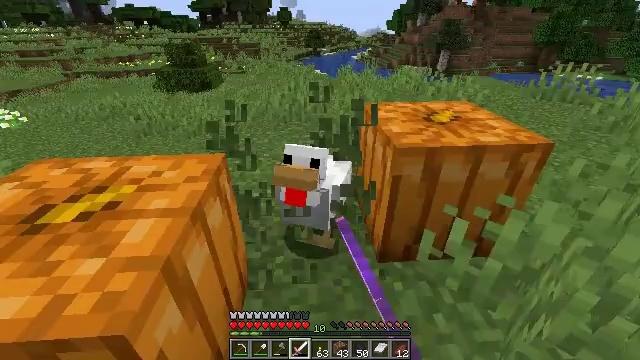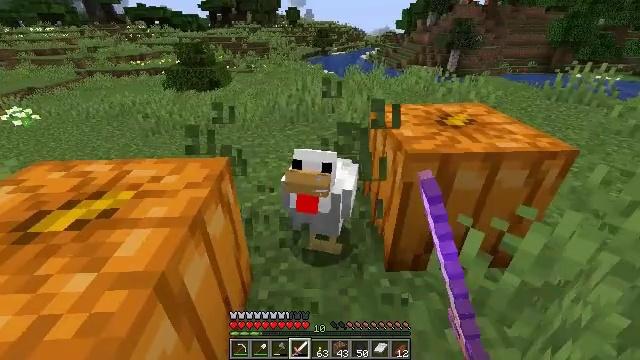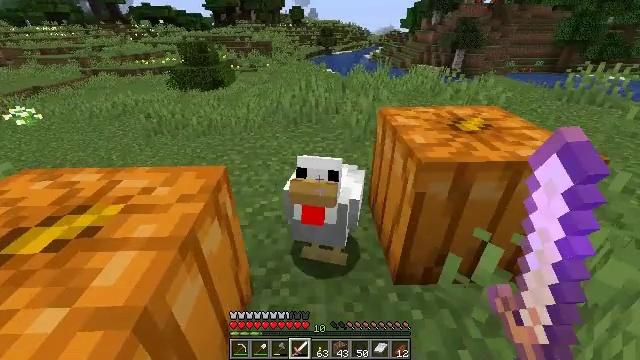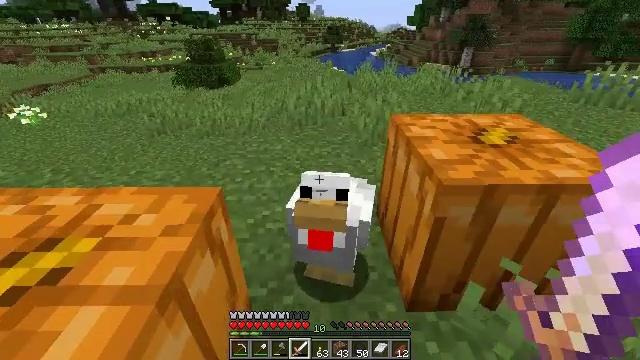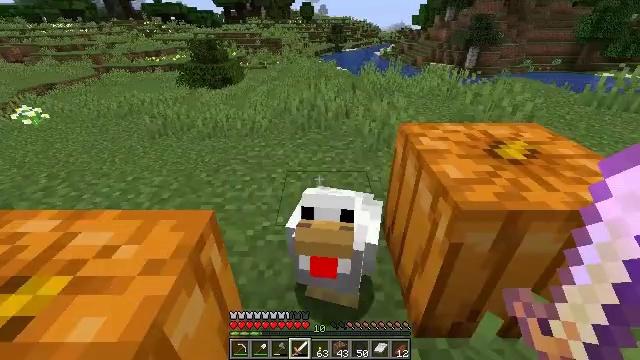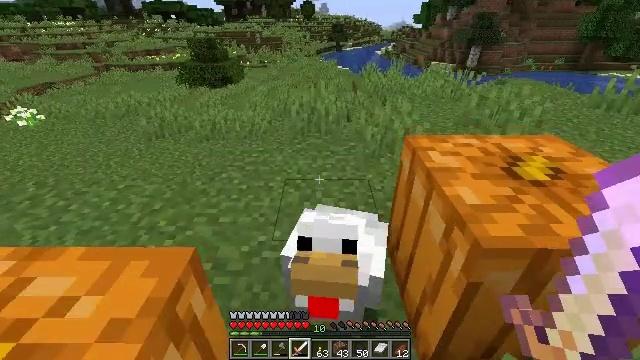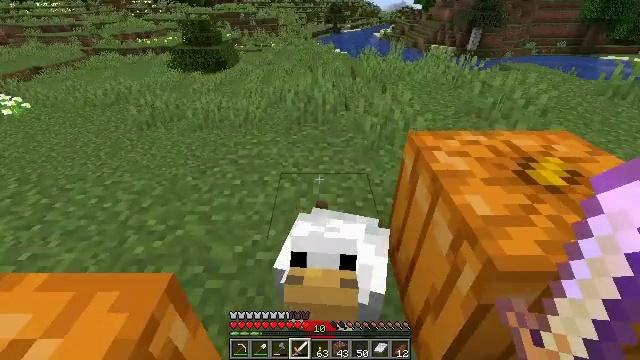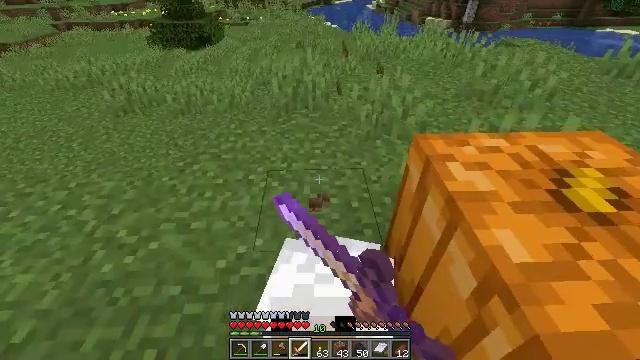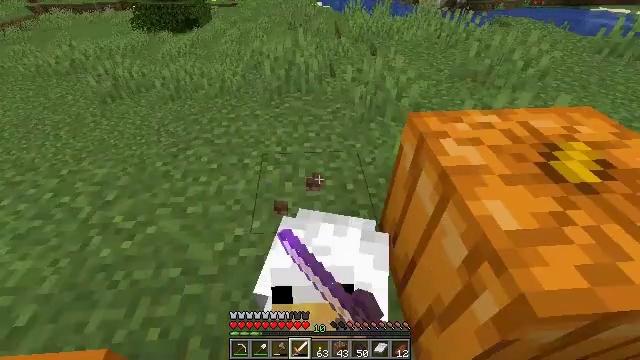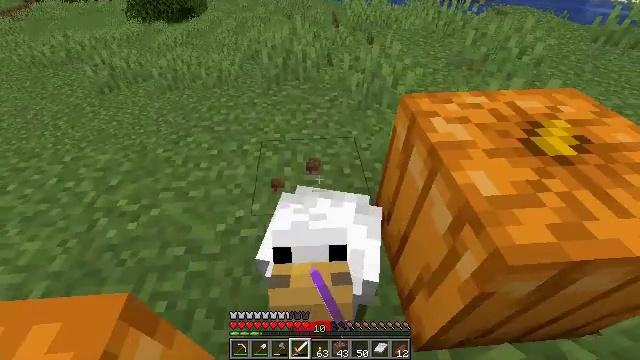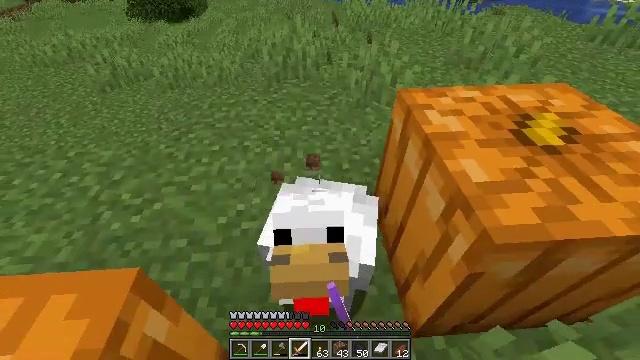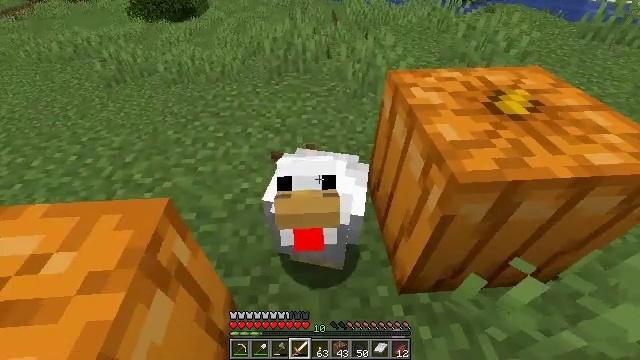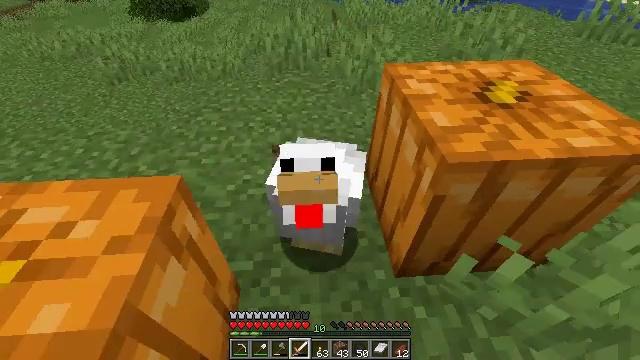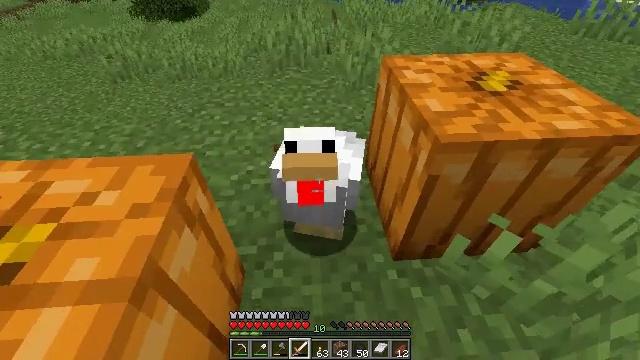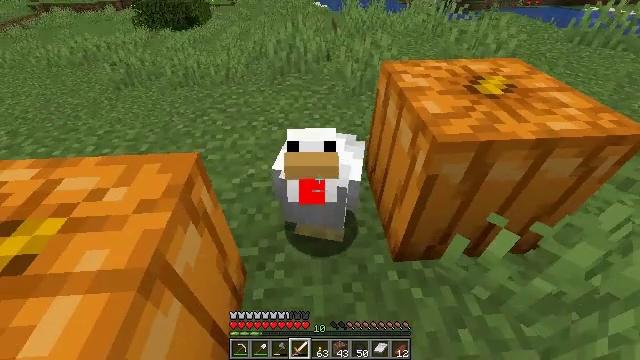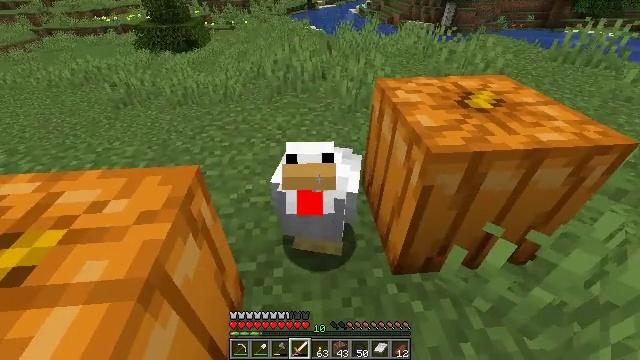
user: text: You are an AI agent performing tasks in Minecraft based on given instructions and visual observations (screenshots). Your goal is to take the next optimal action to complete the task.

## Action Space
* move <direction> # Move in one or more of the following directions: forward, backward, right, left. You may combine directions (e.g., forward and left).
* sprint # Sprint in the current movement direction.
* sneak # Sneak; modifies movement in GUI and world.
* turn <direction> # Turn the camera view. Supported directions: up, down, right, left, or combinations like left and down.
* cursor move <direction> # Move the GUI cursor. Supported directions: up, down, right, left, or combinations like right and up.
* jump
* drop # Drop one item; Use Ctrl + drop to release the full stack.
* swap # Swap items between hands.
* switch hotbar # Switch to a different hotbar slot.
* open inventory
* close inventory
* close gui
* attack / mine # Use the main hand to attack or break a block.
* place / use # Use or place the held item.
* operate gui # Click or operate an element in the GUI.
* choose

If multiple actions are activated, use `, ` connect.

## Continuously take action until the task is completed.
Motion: motion action
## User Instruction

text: Kill mobs.
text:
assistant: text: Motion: move forward, turn left
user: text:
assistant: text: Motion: move forward
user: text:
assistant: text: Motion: move forward, turn left
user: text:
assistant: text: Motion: move forward
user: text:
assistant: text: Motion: move forward
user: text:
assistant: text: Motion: move forward, turn down, attack / mine
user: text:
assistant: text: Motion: turn right and down, attack / mine
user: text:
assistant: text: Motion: move back, turn right and down, attack / mine
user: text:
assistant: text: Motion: move back, turn down
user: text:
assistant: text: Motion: move back
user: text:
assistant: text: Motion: move back
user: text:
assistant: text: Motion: no_op
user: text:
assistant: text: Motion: no_op
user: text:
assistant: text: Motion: turn up
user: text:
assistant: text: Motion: turn up
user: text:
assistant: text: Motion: attack / mine
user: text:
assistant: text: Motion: attack / mine
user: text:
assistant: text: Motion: attack / mine
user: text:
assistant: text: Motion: move forward, attack / mine
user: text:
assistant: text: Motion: move forward, turn left
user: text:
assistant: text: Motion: no_op